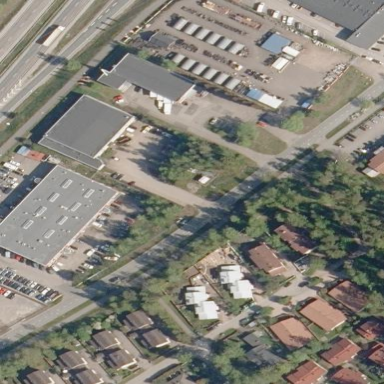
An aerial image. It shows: Industrial area.